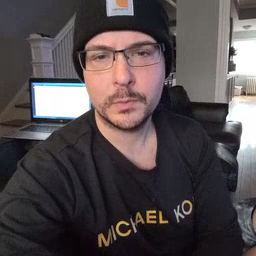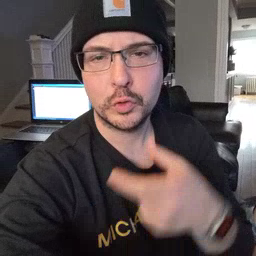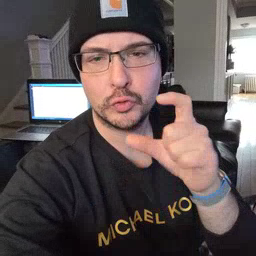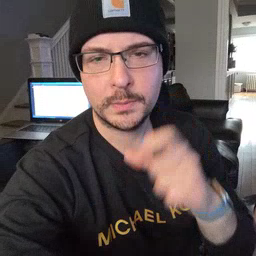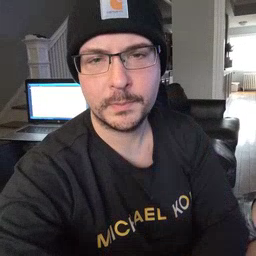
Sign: drink